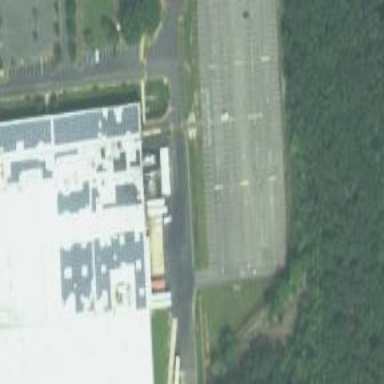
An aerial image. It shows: Industrial building.